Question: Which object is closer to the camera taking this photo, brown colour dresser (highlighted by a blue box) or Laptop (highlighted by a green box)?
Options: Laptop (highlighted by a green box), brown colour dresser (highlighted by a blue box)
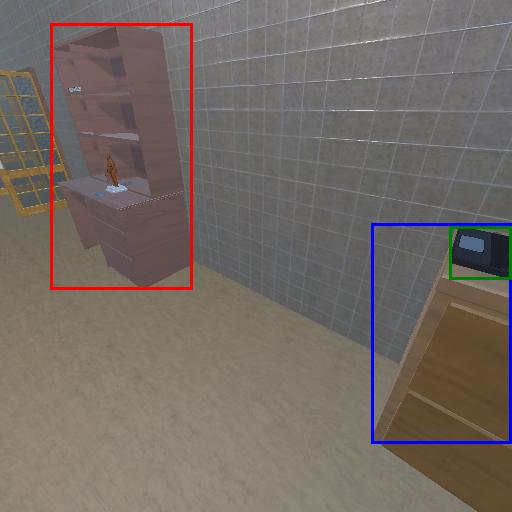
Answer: Laptop (highlighted by a green box)